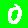
Digit: 0